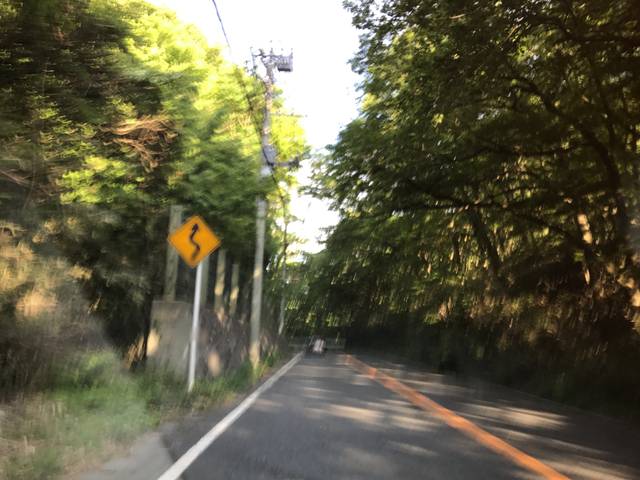
Region: Japan
Coordinates: 35.264, 139.023